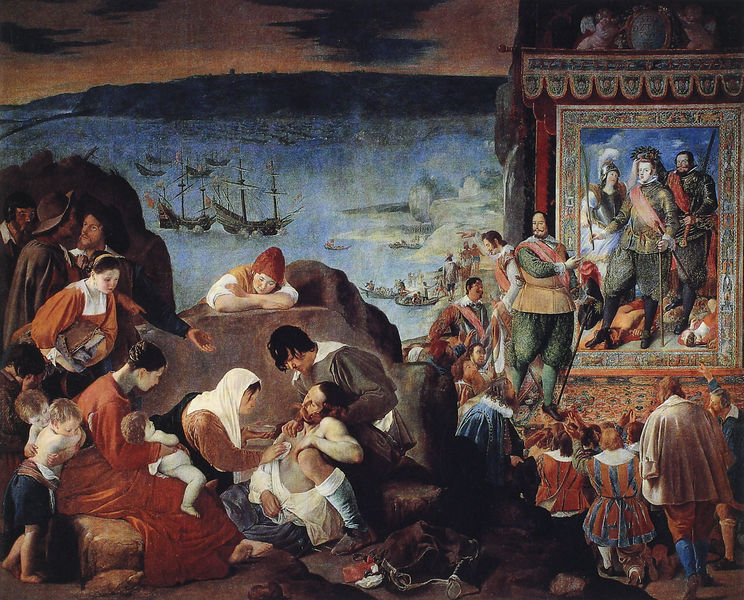
Titel: Die Rückeroberung von Bahía
Künstler: Juan Bautista Maino
Institution: Madrid, Museo del Prado
Schlagwörter: berg, blau, dunkel, felsen, gemälde, held, himmel, mann, meer, schatten, wasser, weiß, wolken, wunde, frauen, grün, menschen, see, bunt, frau, hut, licht, männer, orange, reden, rot, tuch, wolke, haube, teppich, hose, mütze, trauer, bild, portrait, dämmerung, hügel, kind, mutter, boot, boote, kinder, oval, engel, schiff, schiffe, segelschiffe, strand, liegen, rede, fels, kette, baby, hafen, landung, schlacht, könig, kopftuch, zeigen, abendrot, segelboote, umarmen, krank, schwert, soldat, verletzt, herrscher, beten, gebet, kranz, ritter, sterben, krankheit, mittelalter, krönung, opfer, bild im bild, säugling, verletzter, sezene, wimmel, stod